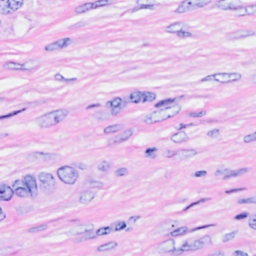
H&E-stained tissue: Breast